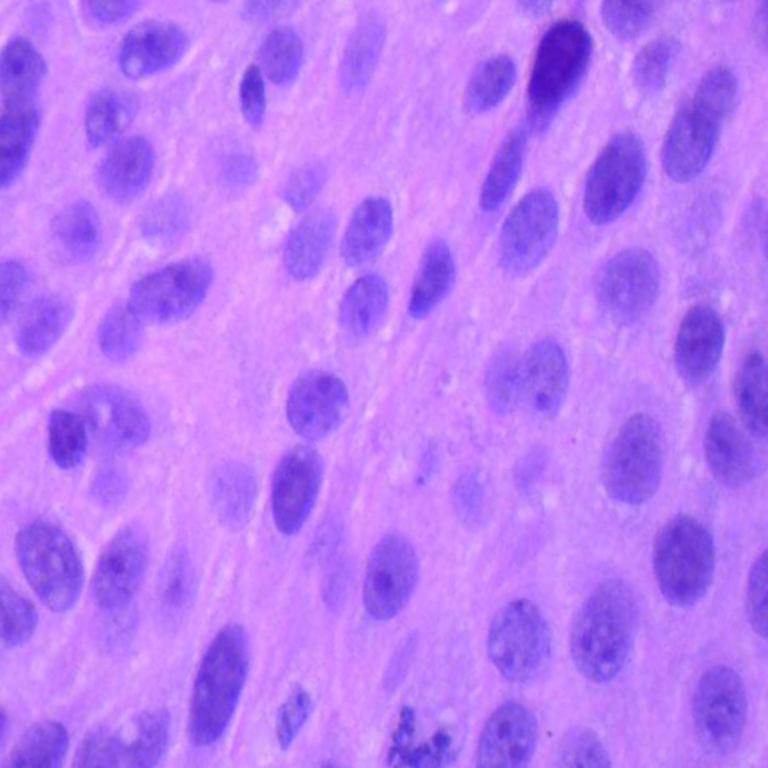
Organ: lung
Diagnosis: squamous carcinomas